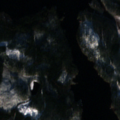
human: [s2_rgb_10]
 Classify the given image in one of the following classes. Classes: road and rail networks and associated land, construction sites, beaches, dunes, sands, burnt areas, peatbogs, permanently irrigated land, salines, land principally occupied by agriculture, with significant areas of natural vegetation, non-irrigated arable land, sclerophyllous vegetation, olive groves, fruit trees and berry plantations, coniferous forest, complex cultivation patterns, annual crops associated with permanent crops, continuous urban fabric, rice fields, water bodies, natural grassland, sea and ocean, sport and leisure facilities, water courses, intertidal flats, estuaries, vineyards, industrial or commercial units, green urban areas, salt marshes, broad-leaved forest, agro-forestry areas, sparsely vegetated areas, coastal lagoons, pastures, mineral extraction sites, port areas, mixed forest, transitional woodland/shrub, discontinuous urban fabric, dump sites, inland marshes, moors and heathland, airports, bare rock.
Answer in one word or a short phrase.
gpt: coniferous forest, mixed forest, water bodies